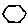
Label: hexagon